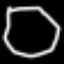
Label: octagon